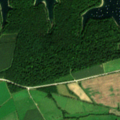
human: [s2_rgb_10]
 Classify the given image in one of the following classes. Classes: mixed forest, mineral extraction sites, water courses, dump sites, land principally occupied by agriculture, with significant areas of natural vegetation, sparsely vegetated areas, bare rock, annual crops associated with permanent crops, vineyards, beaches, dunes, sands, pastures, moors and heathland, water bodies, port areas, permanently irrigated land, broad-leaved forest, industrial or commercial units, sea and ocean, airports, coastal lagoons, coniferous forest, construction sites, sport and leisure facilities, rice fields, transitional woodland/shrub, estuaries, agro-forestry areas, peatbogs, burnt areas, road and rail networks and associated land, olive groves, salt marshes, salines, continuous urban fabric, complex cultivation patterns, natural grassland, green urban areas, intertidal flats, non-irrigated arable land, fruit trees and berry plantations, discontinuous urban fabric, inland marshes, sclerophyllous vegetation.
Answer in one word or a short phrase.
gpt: non-irrigated arable land, pastures, complex cultivation patterns, land principally occupied by agriculture, with significant areas of natural vegetation, broad-leaved forest, water bodies